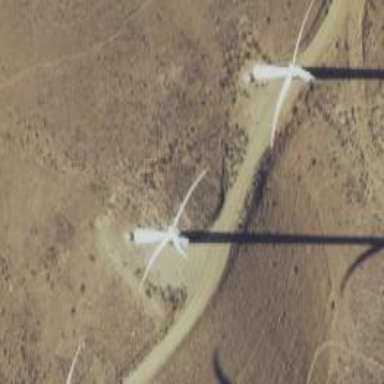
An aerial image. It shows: Wind power generator with wind turbines.